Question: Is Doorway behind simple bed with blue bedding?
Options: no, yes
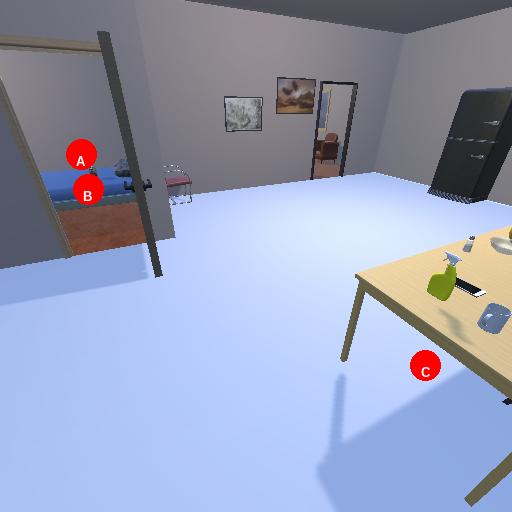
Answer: no